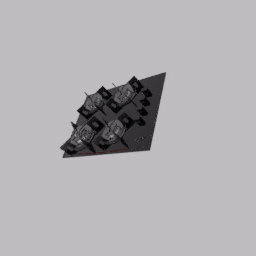
Label: appliances